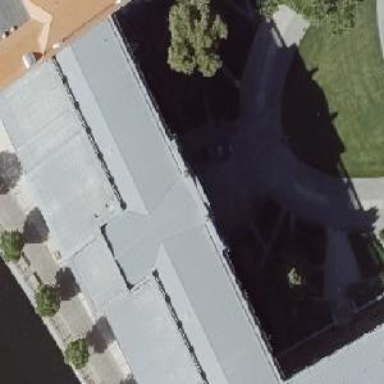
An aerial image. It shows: Government building with flat roof.